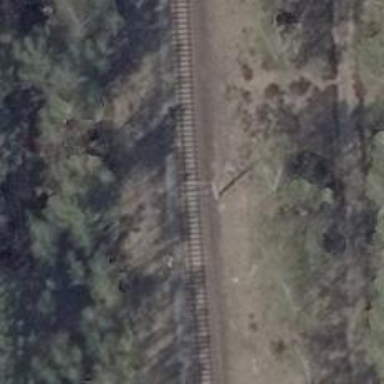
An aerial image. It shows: Railway signal.